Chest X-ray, PA view. Patient: 30 years old, sex F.
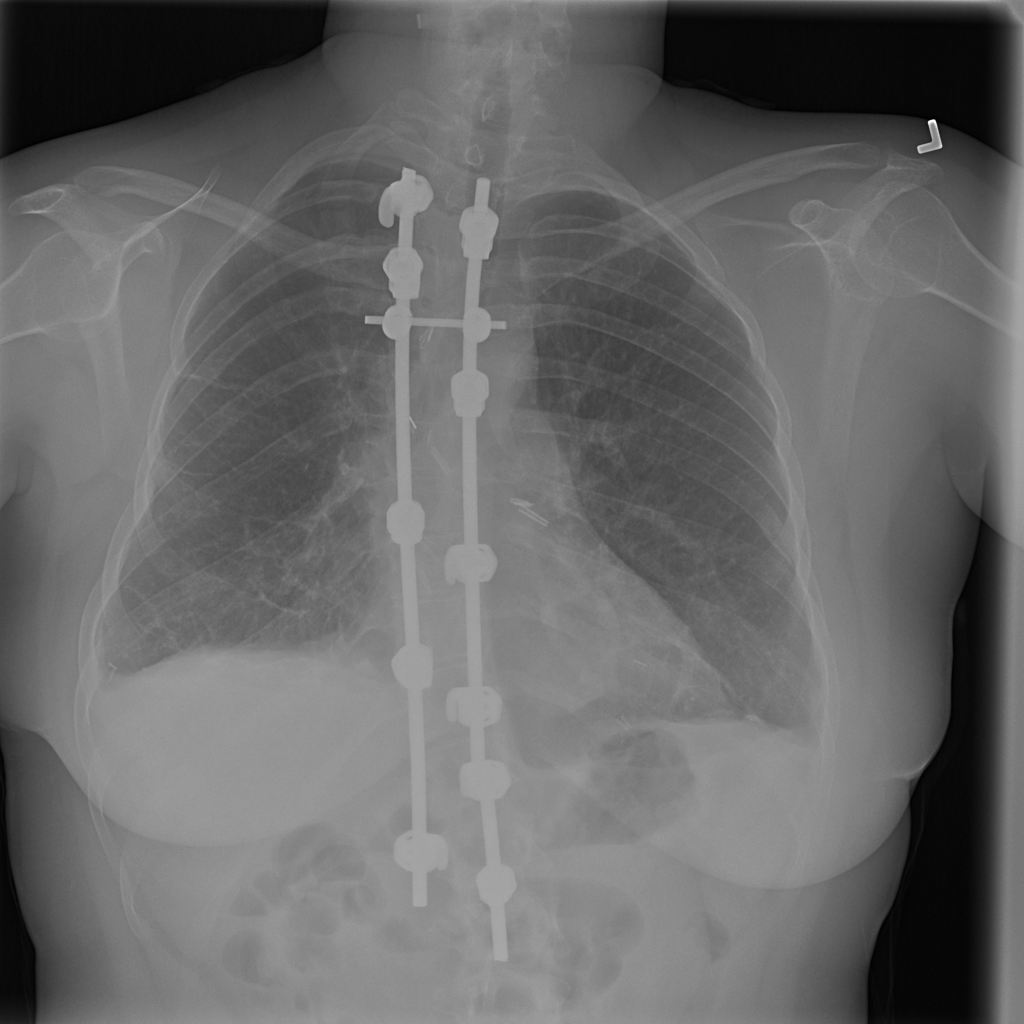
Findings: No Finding